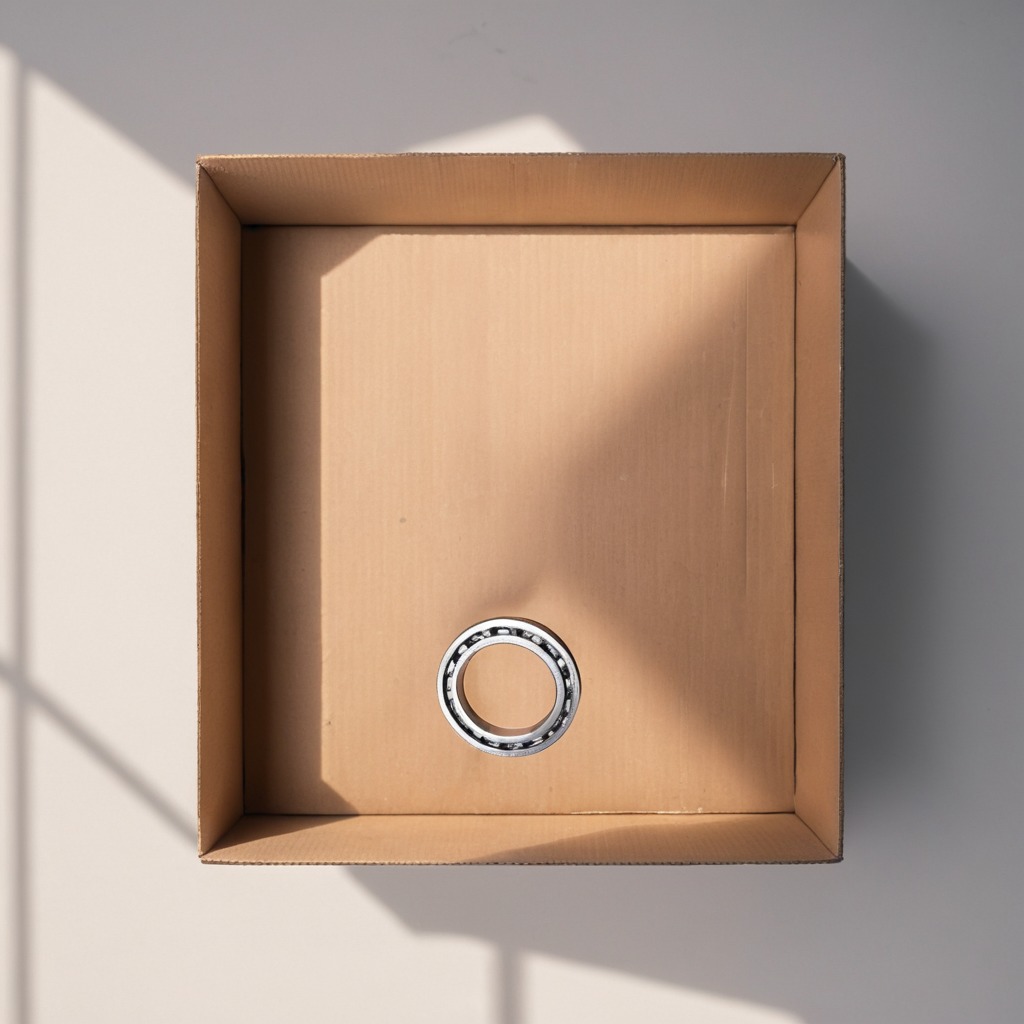
A metal ball bearing is lying on the cardboard box surface in an outdoor workshop during daytime bright natural light soft shadows slightly creased but